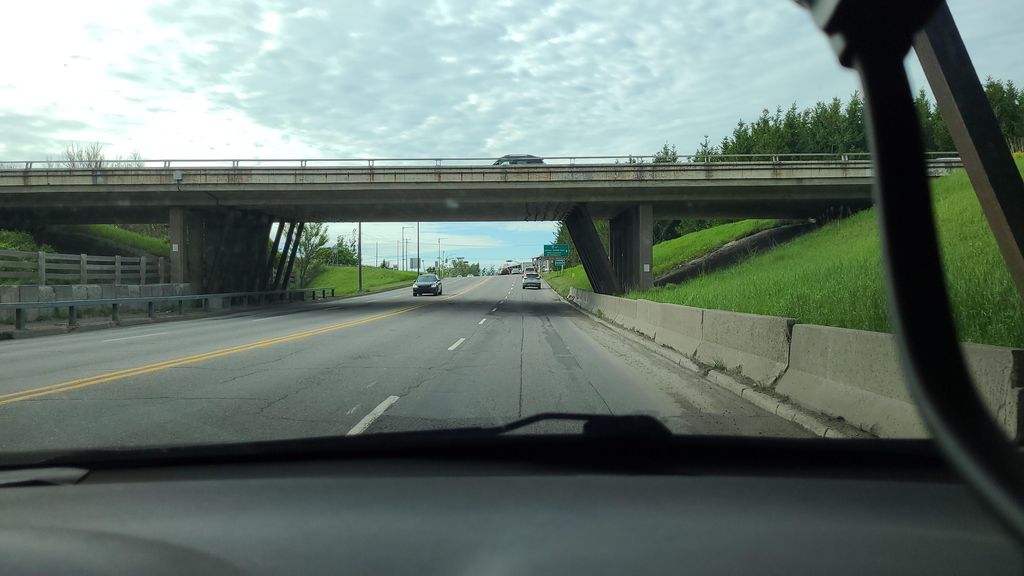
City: quebec_city